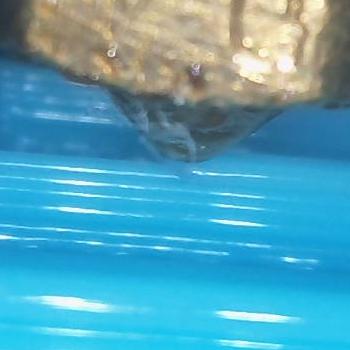
Flow rate: 283%